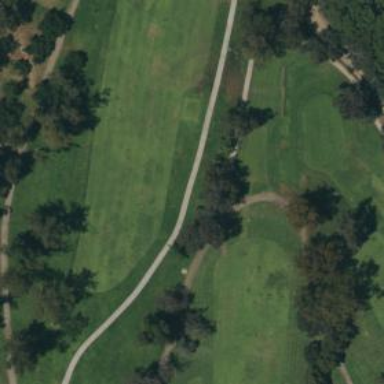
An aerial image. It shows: Path for golf carts.